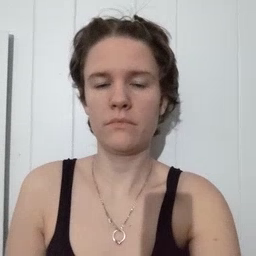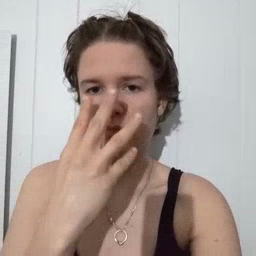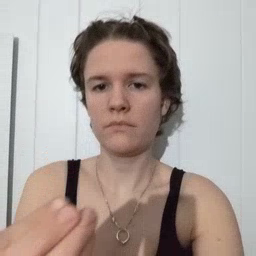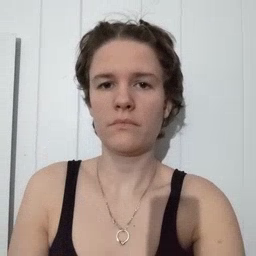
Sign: wolf